Field crop: maize
Growth stage: 2
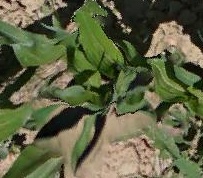
Species: maize